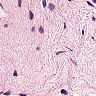
Metastatic tissue present: no